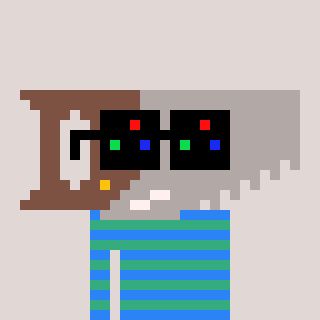
a pixel art character with square black sunglasses, a saw-shaped head and a teal-colored body on a warm background